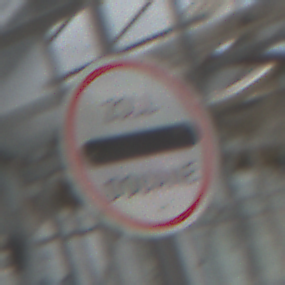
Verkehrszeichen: Zollstelle
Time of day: Midday
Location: Roofed (Special)
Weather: Overcast
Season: NotSpecified
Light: Natural